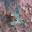
Label: 1